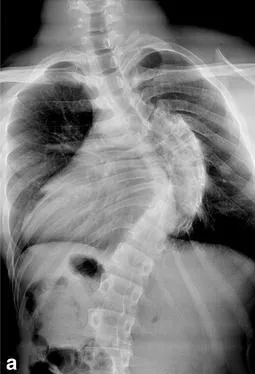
A; Preoperative frontal X-ray of the right 95. Thoracic scoliosis.
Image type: radiology (x_ray)